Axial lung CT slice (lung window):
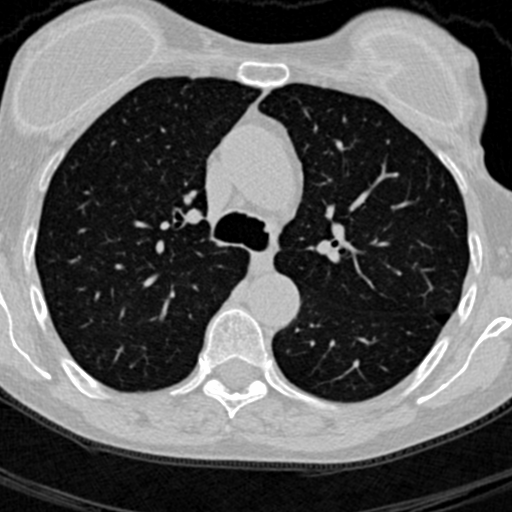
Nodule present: no